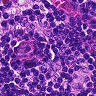
Metastatic tissue present: no